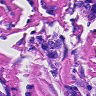
Metastatic tissue present: yes